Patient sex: M
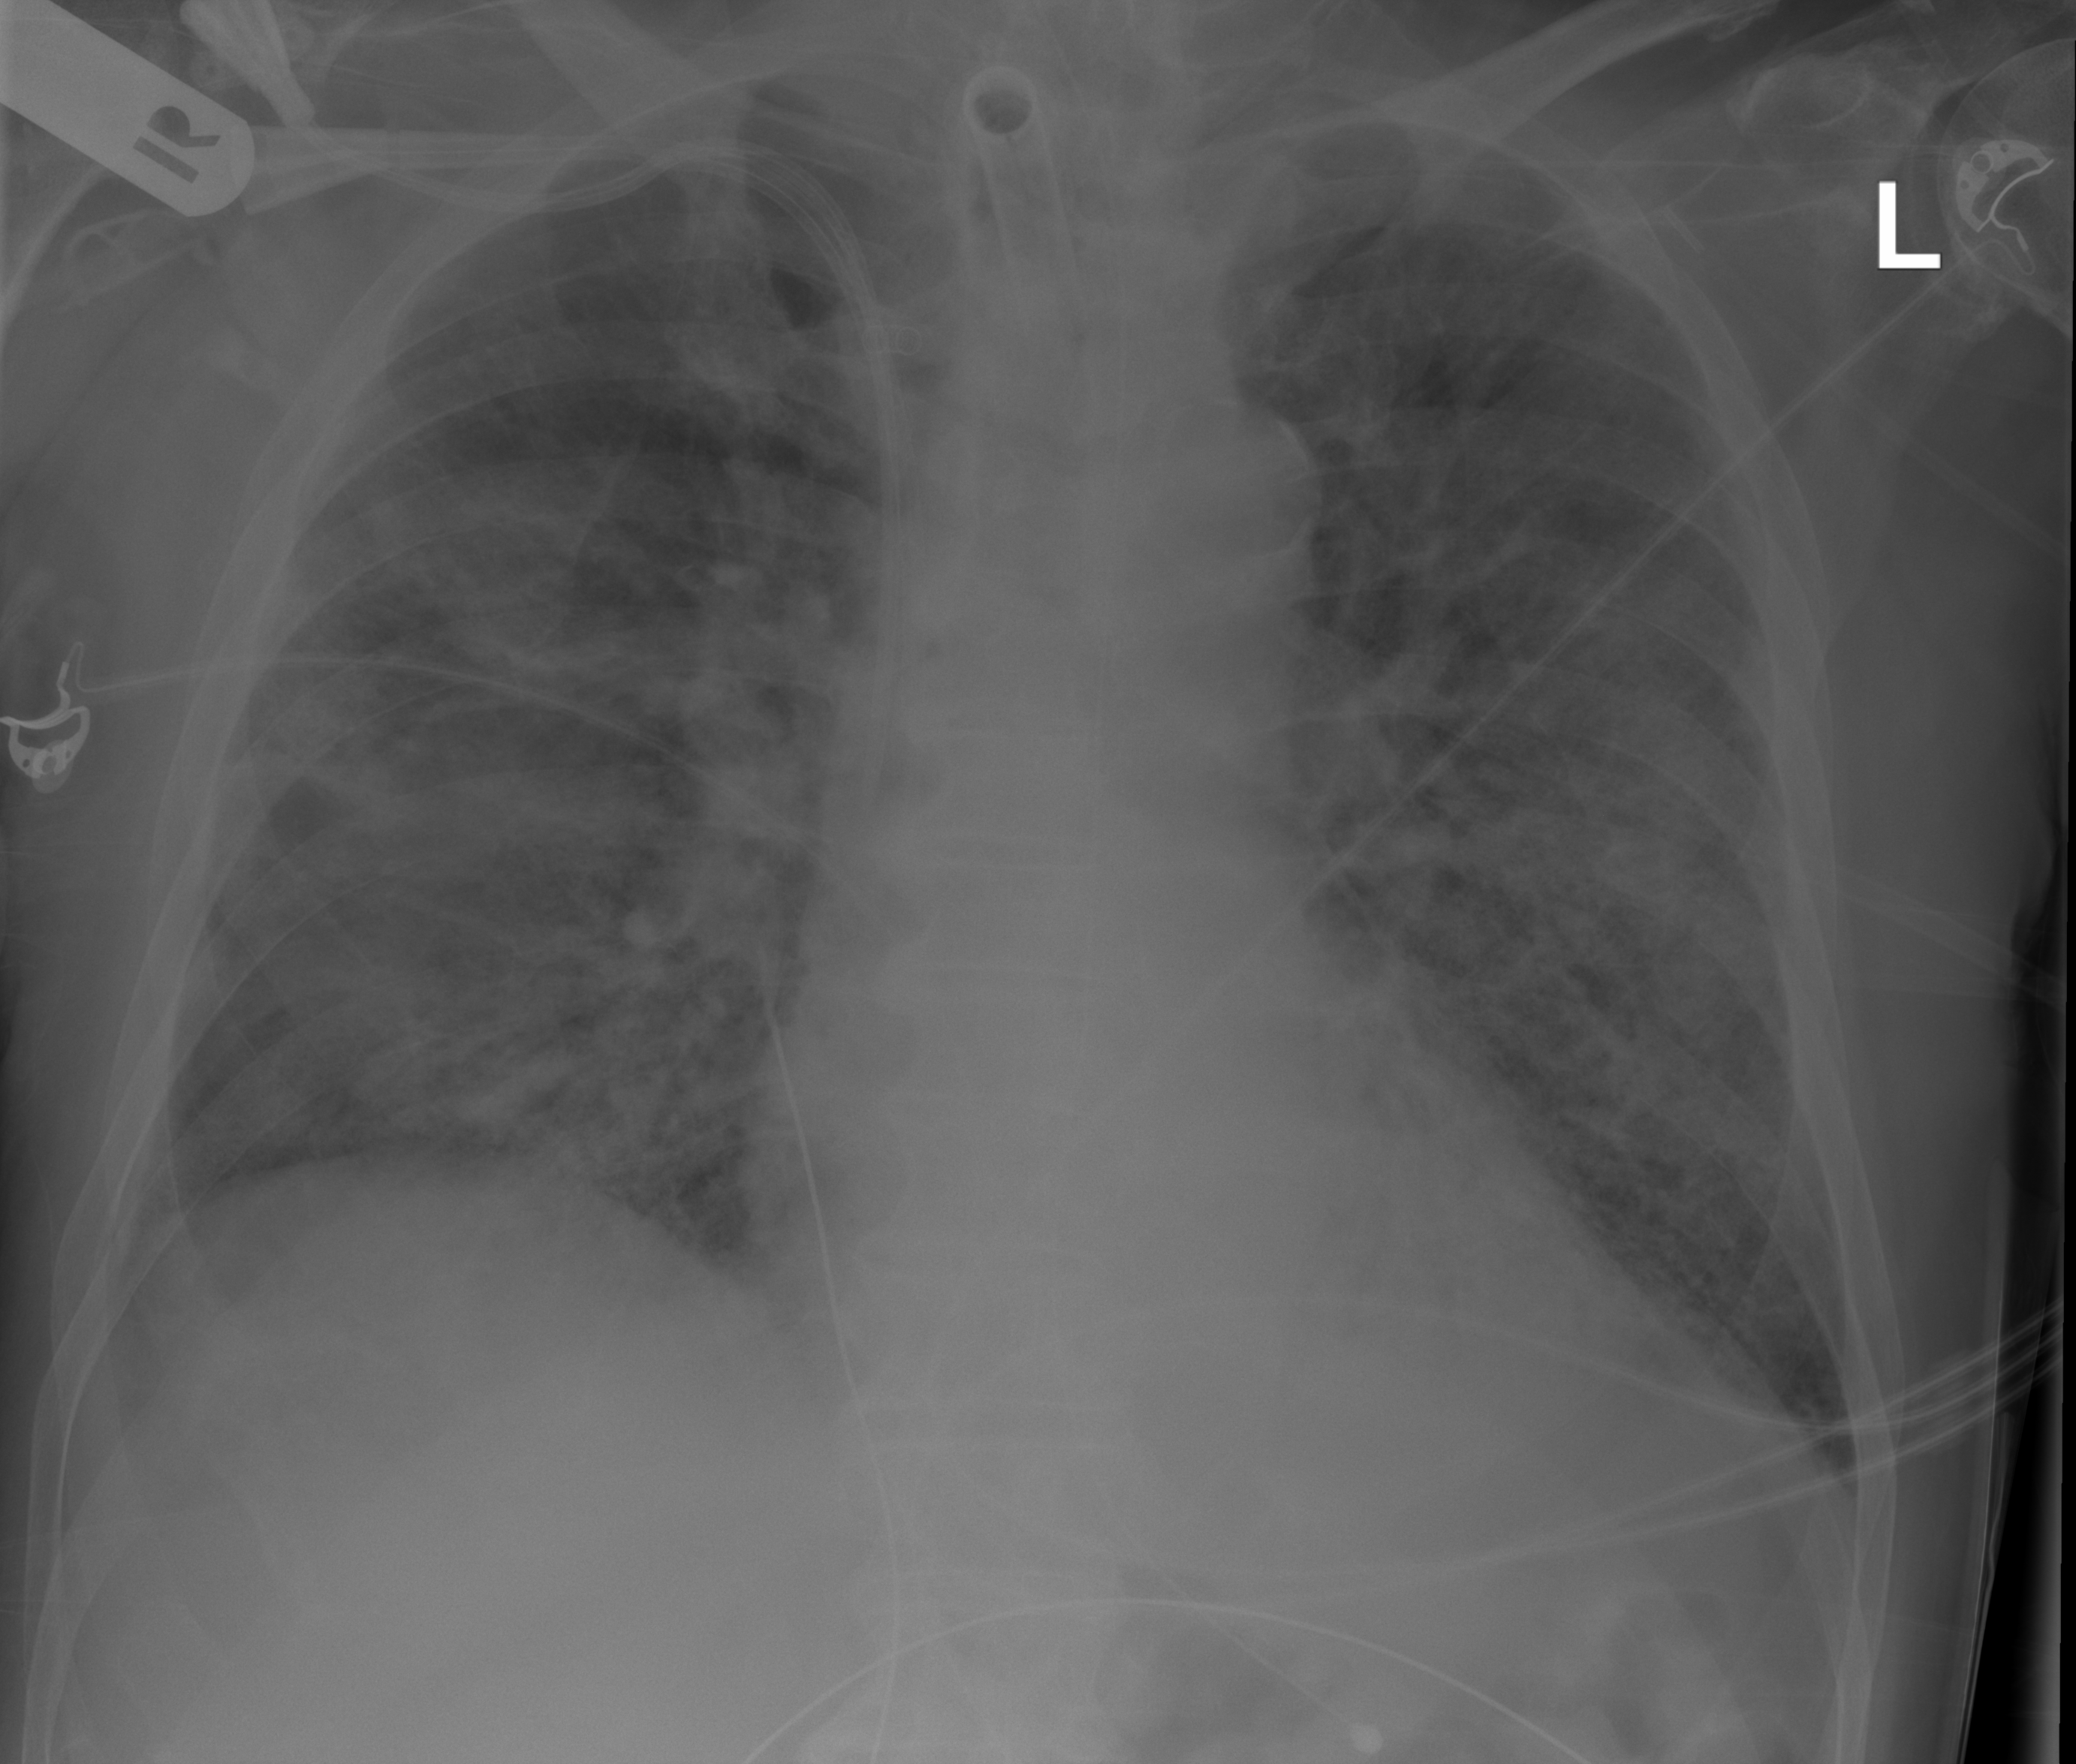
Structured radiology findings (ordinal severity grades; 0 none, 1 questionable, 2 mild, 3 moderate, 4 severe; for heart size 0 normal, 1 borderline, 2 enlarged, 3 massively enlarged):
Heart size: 0
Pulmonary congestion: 0
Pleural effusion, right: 0
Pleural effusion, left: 0
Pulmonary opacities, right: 3
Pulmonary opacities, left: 3
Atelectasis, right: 0
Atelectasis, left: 0